Question: UILineBreakModeWordWrap doesn't work with UITableViewCellStyleValue2. Please see my screenshot.
'''
- (UITableViewCell *)tableView:(UITableView *)tableView_ cellForRowAtIndexPath:(NSIndexPath *)indexPath
{
UITableViewCell *cell = [tableView_ dequeueReusableCellWithIdentifier:@"any-cell"];
if(cell == nil)
{
cell = [[[UITableViewCell alloc] initWithStyle:UITableViewCellStyleValue2 reuseIdentifier:@"any-cell"] autorelease];
}
cell.textLabel.text = @"Address";
cell.textLabel.lineBreakMode = UILineBreakModeWordWrap;
cell.textLabel.numberOfLines = 0;
cell.detailTextLabel.text = @"1838 East Wardlow St (Corner of Cherry & Wardlow)";
cell.detailTextLabel.lineBreakMode = UILineBreakModeWordWrap;
cell.detailTextLabel.numberOfLines = 0;
return cell;
}
'''
Result:

Do you have any solutions?
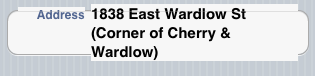
Answer: The 'UILineBreakModeWordWrap' does actually work seeing your screenshot.
What's happening is that the height of your UITableViewCell is not big enough.
You can calculate the needed height and set it in the 'tableView:heightForRowAtIndexPath:' method of the TableView's delegate like so:
'''
- (CGFloat)tableView:(UITableView *)tableView heightForRowAtIndexPath:(NSIndexPath *)indexPath {
NSString *cellText = @"1838 East Wardlow St (Corner of Cherry & Wardlow)";
CGSize textSize = [cellText sizeWithFont:LABEL_FONT constrainedToSize:LABEL_SIZE lineBreakMode:LABEL_LINEBREAKMODE];
return textSize.height; // Add margins accordingly
}
'''